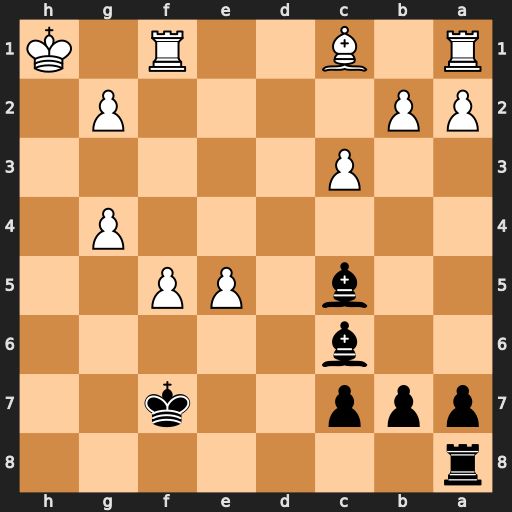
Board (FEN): r7/ppp2k2/2b5/2b1PP2/6P1/2P5/PP4P1/R1B2R1K
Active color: b
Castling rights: -
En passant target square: -
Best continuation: Rh8+ Bh6 Rxh6#